Question: Please have a look at the below code
'''
<!DOCTYPE html>
<!--
To change this license header, choose License Headers in Project Properties.
To change this template file, choose Tools | Templates
and open the template in the editor.
-->
<html>
<head>
<title>TODO supply a title</title>
<meta charset="UTF-8">
<meta name="viewport" content="width=device-width, initial-scale=1.0">
<script>
function ttsSpeak(text)
{
var textArray = text.split(" ");
var finalString="";
for(var i=0;i<textArray.length;i++)
{
finalString = finalString+textArray[i]+"+";
}
alert(finalString);
}
</script>
</head>
<body>
<div><p id="text">In meteorology surface.
</p></div>
<div><button id="speak" onclick="ttsSpeak(document.getElementById('text').innerHTML);">Speak</button></div>
</body>
</html>
'''
In here, my expected output is,
'''
In+meteorology+surface+
'''
But instead, I got the below

What have I done wrong here?
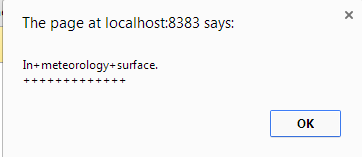
Answer: With the statement
> '''
finalString = finalString+textArray[i]+"+";
'''
you're adding the plus sign after item in your 'textArray', even in the last iteration. You might use <URL> instead.
---
The markup
> '''
<p id="text">In meteorology surface.
</p>
'''
does contain lots of whitespaces you don't want. Remove them by calling <URL> on the string before splitting it.
'''
alert(text.trim().split(" ").join("+")+"+");
'''